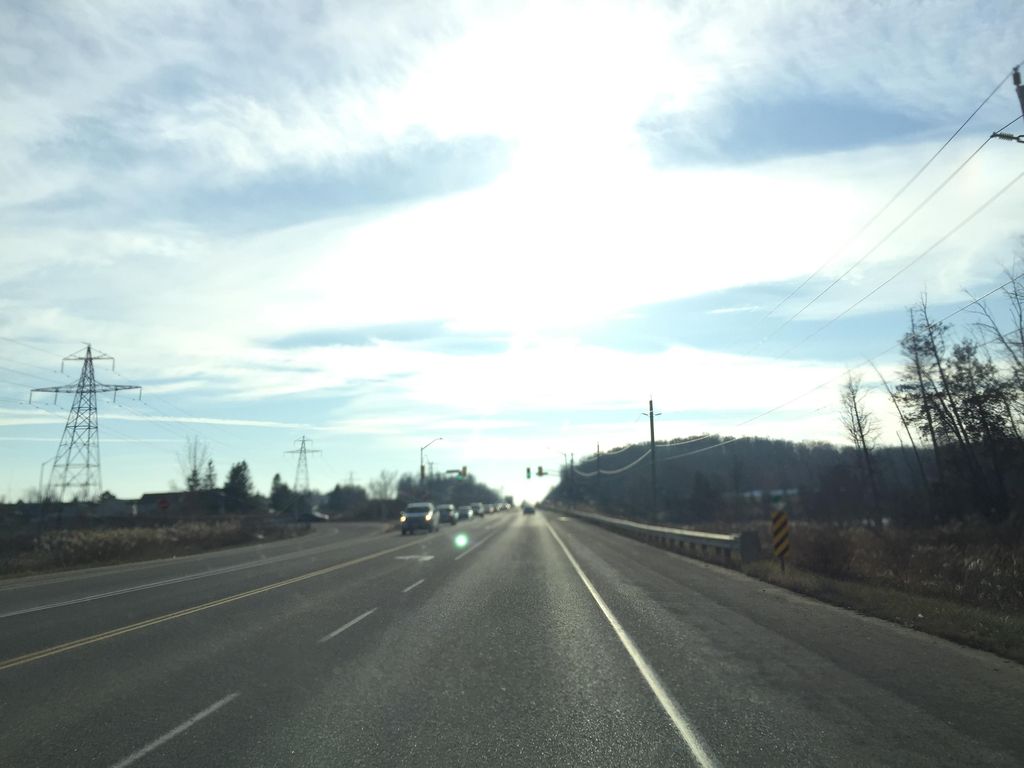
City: kitchener-waterloo